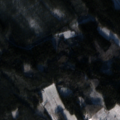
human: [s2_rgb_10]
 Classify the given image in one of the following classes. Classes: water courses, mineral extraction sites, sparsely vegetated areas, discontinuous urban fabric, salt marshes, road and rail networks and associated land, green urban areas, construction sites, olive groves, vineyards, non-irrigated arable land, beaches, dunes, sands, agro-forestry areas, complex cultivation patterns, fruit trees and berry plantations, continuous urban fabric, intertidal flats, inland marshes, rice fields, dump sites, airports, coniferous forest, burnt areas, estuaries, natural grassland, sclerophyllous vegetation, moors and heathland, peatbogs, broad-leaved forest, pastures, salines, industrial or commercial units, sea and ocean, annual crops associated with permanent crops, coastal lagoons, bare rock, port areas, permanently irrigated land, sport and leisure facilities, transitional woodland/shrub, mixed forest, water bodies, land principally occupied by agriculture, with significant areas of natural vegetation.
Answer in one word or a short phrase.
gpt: non-irrigated arable land, land principally occupied by agriculture, with significant areas of natural vegetation, coniferous forest, mixed forest, peatbogs